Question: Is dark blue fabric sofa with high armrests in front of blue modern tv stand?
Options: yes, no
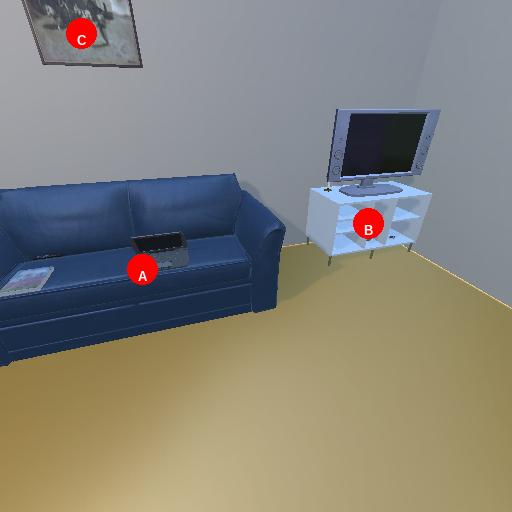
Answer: yes